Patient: sex F, age 62
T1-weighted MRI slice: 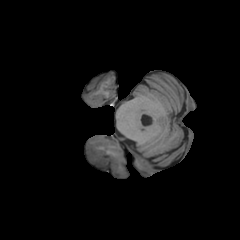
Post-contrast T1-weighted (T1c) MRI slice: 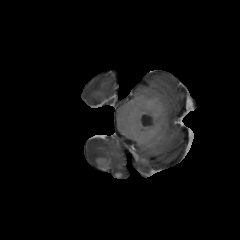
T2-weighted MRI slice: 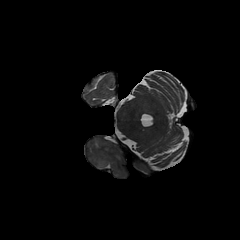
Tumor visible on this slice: yes
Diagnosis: Glioblastoma, IDH-wildtype
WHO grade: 4